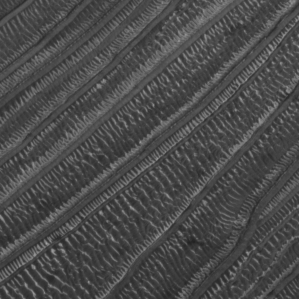
Label: frost